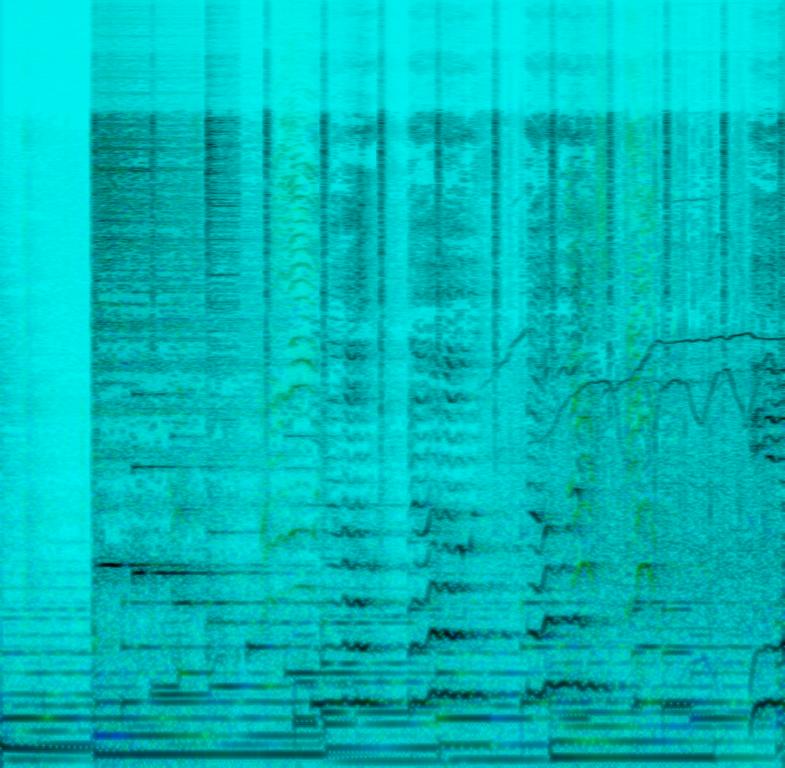
This is a Christian gospel music piece. There is a male vocalist singing melodically and in an emotion-filled manner. The keyboard is playing the melody with a harp sound while the rhythmic background consists of a simple acoustic sounding drum beat that is only played on the hi-hats. The atmosphere is spiritual. This piece could be playing in the background at a Christian religious event.